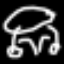
Label: frog